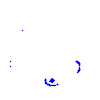
Particle: kaon